Question: I want to create a depth first search which I have been somewhat successful in.
Here is my code so far (Except my constructor, note the Vertex and Edge classes only contain properties, nothing important to post here):
'''
private Stack<Vertex> workerStack = new Stack<Vertex>();
private List<Vertex> vertices = new List<Vertex>();
private List<Edge> edges = new List<Edge>();
private int numberOfVertices;
private int numberOfClosedVertices;
private int visitNumber = 1;
private void StartSearch()
{
// Make sure to visit all vertices
while (numberOfClosedVertices < numberOfVertices && workerStack.Count > 0)
{
// Get top element in stack and mark it as visited
Vertex workingVertex = workerStack.Pop();
workingVertex.State = State.Visited;
workingVertex.VisitNumber = visitNumber;
visitNumber++;
numberOfClosedVertices++;
// Get all edges connected to the working vertex
foreach (Vertex vertex in GetConnectedVertices(workingVertex))
{
vertex.Parent = workingVertex;
workerStack.Push(vertex);
}
}
}
private List<Vertex> GetConnectedVertices(Vertex vertex)
{
List<Vertex> vertices = new List<Vertex>();
// Get all vertices connected to vertex and is unvisited, then add them to the vertices list
edges.FindAll(edge => edge.VertexSource == vertex && edge.VertexTarget.State == State.Unvisited).ForEach(edge => vertices.Add(edge.VertexTarget));
return vertices;
}
'''
Its working in the way that all vertices get visited, but not in the right order.
Here is a comparison of how mine gets visited compared to wikipedia:

Its seems mine is turned around and is beginning from right to left.
Do you know what causes it? (Also any advice on my implementation would be greatly appreciated)
EDIT: I got my answer, but still wanted to show the end result for the GetConnectedVertices method:
'''
private List<Vertex> GetConnectedVertices(Vertex vertex)
{
List<Vertex> connectingVertices = new List<Vertex>();
(from edge in edges
where edge.VertexSource == vertex && edge.VertexTarget.State == State.Unvisited
select edge).
Reverse().
ToList().
ForEach(edge => connectingVertices.Add(edge.VertexTarget));
return connectingVertices;
}
'''
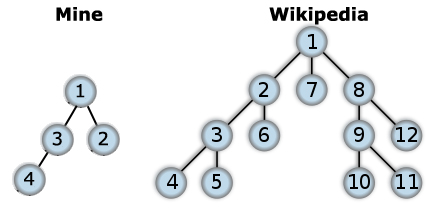
Answer: > It seems mine is turned around and is beginning from right to left. Do you know what causes it?
As others have noted, you are pushing the nodes-to-visit-next on the stack in order from left to right. That means they get popped off right-to-left, since a stack reverses the order. Stacks are last-in-first-out.
You can fix the problem by making GetConnectedVertices build a stack, not a list. That way the connected vertices are reversed , once when they go on the returned stack and once when they go on the real stack.
> Also any advice on my implementation would be greatly appreciated
The implementation works, I suppose, but it has a great many fundamental problems. If I were presented that code for review, here's what I'd say:
First off, suppose you wanted to do two depth-first searches of this data structure at the same time. Either because you were doing it on multiple threads, or because you have a nested loop in which the inner loop does a DFS for a different element than the outer loop. What happens? They interfere with each other because both try to mutate the "State" and "VisitNumber" fields. It is a really bad idea to have what should be a "clean" operation like searching actually make your data structure "dirty".
Doing so also makes it impossible for you to use to represent redundant portions of your graph.
Also, I notice that you omit the code that cleans up. When is "State" ever set back to its original value? What if you did a DFS? It would immediately fail since the root is already visited.
A better choice for all these reasons is to keep the "visited" state in its own object, not in each vertex.
Next, why are all the state objects private variables of a class? This is a simple algorithm; there's no need to build an entire class for it. A depth first search algorithm should take the graph to search as a formal parameter, not as object state, and it should maintain its own local state as necessary in local variables, not fields.
Next, the abstraction of the graph is... well, its not an abstraction. It's two lists, one of vertices and one of edges. How do we know that those two lists are even consistent? Suppose there are vertices that are not in the vertex list but are on the edge list. How do you prevent that? What you want is a graph abstraction. Let the graph abstraction implementation worry about how to represent edges and find neighbours.
Next, your use of ForEach is both legal and common, but it makes my head hurt. It is hard to read your code and reason about it with all the lambdas. We have a perfectly good "foreach" statement. Use it.
Next, you are mutating a "parent" property but it is not at all clear what this property is for or why it is being mutated during a traversal. Vertices in an arbitrary graph do not have "parents" unless the graph is a tree, and if the graph is a tree then there is no need to keep track of the "visited" state; there are no loops in a tree. What is going on here? This code is just bizarre, and it is not necessary to perform a DFS.
Next, your helper method named GetConnectedVertices is a lie. It does not get connected vertices, it gets connected not-already-visited vertices. Methods whose names lie are very confusing.
Finally, this claims to be a depth first search but Where is the thing being searched for? Where is the result returned? This isn't a search at all, it's a traversal.
Start over. What do you want? . Then implement that. Start by defining what you are traversing. A graph. What service do you need from a graph? A way of getting the set of neighbouring vertices:
'''
interface IGraph
{
IEnumerable<Vertex> GetNeighbours(Vertex v);
}
'''
What is your method returning? A sequence of Vertices in depth-first order. What does it take? A starting vertex. OK:
'''
static class Extensions
{
public static IEnumerable<Vertex> DepthFirstTraversal(
this IGraph graph,
Vertex start)
{ ... }
}
'''
We now have a trivial implementation of depth first search; you can now use the Where clause:
'''
IGraph myGraph = whatever;
Vertex start = whatever;
Vertex result = myGraph.DepthFirstTraversal(start)
.Where(v=>something)
.FirstOrDefault();
'''
OK, so how are we going to implement that method so it does a traversal without wrecking the graph's state? Maintain your own external state:
'''
public static IEnumerable<Vertex> DepthFirstTraversal(
this IGraph graph,
Vertex start)
{
var visited = new HashSet<Vertex>();
var stack = new Stack<Vertex>();
stack.Push(start);
while(stack.Count != 0)
{
var current = stack.Pop();
if(!visited.Add(current))
continue;
yield return current;
var neighbours = graph.GetNeighbours(current)
.Where(n=>!visited.Contains(n));
// If you don't care about the left-to-right order, remove the Reverse
foreach(var neighbour in neighbours.Reverse())
stack.Push(neighbour);
}
}
'''
See how much cleaner and shorter that is? No mutation of state. No mucking around with edge lists. No badly-named helper functions. And the code actually does what it says it does: traverses a graph.
We also get the benefits of iterator blocks; namely, if someone is using this for a DF search, then the iteration is abandoned when the search criteria are met. We don't have to do a full traversal if we find the result early.